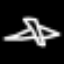
Label: airplane